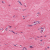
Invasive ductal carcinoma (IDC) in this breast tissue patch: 0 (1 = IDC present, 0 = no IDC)